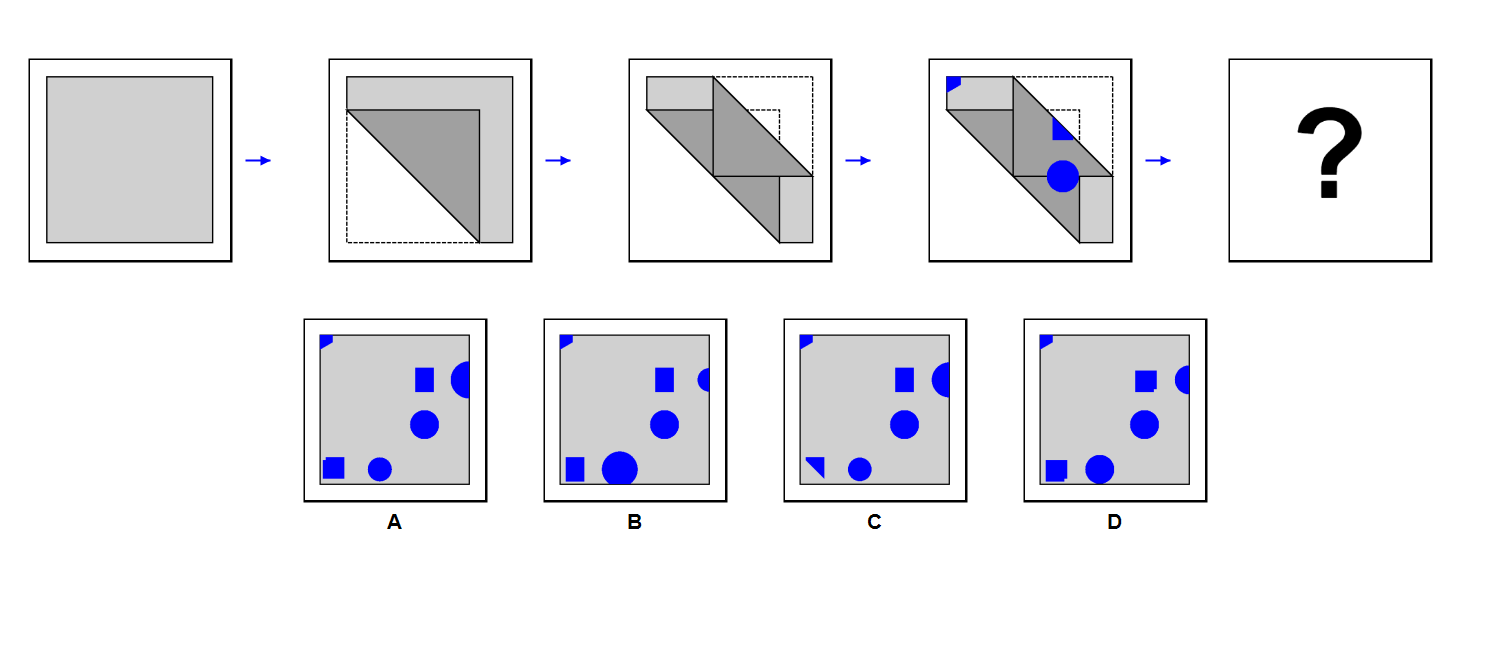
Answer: D